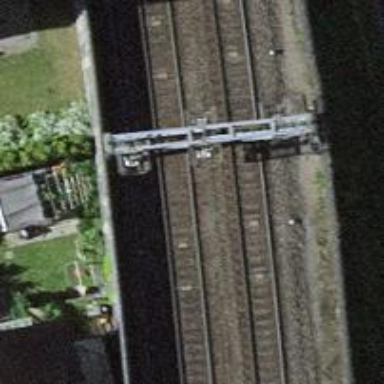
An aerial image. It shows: Single railway track with electrified contact line.